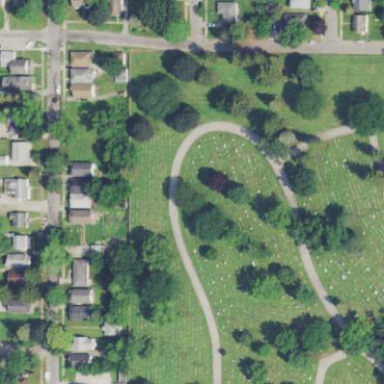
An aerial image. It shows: Cemetery.